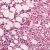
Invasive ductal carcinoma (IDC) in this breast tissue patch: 1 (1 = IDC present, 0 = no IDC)